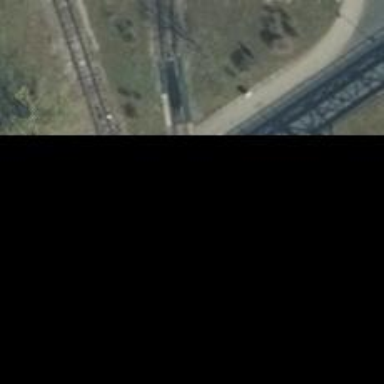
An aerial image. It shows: Level crossing along the railway.